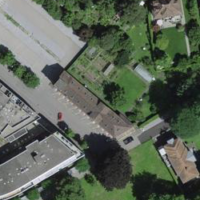
EUNIS habitat code: 55
Species observed at this site:
Allium ursinum
Fagus sylvatica